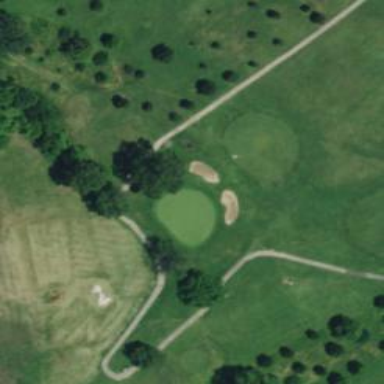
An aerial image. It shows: Golf hole.